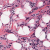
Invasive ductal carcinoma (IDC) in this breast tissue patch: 1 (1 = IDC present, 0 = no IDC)